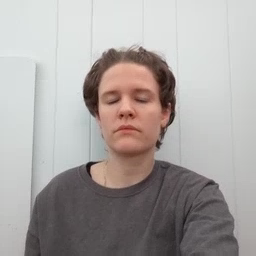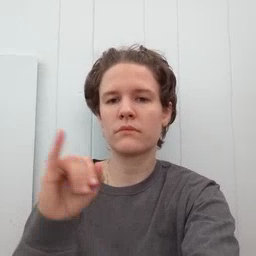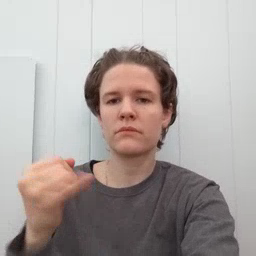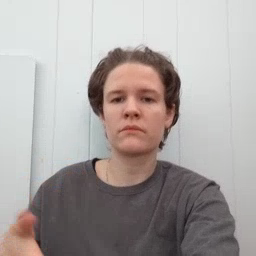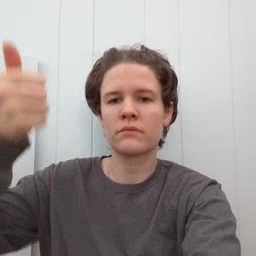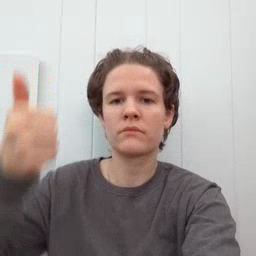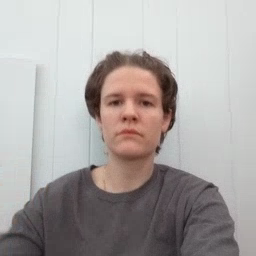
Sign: jeans